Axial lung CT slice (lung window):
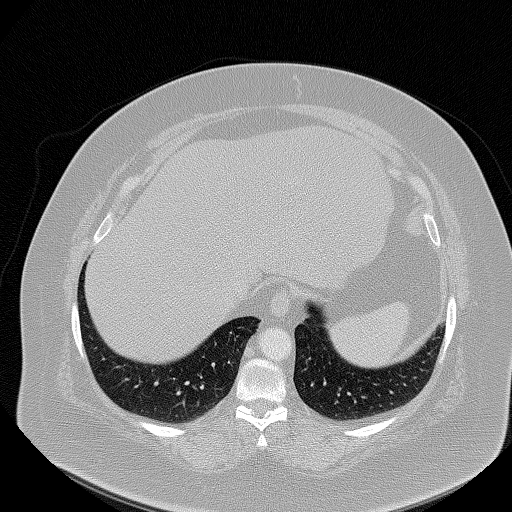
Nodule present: no